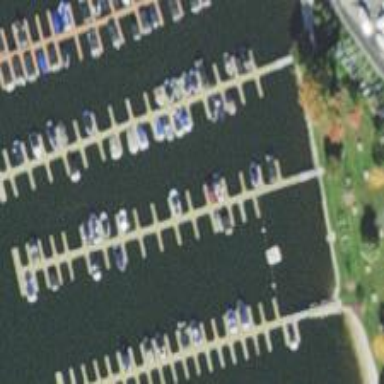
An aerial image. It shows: Man-made pier.